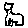
Label: cat